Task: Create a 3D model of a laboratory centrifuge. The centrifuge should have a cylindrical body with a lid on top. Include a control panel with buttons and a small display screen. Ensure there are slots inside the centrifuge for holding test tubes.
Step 82:
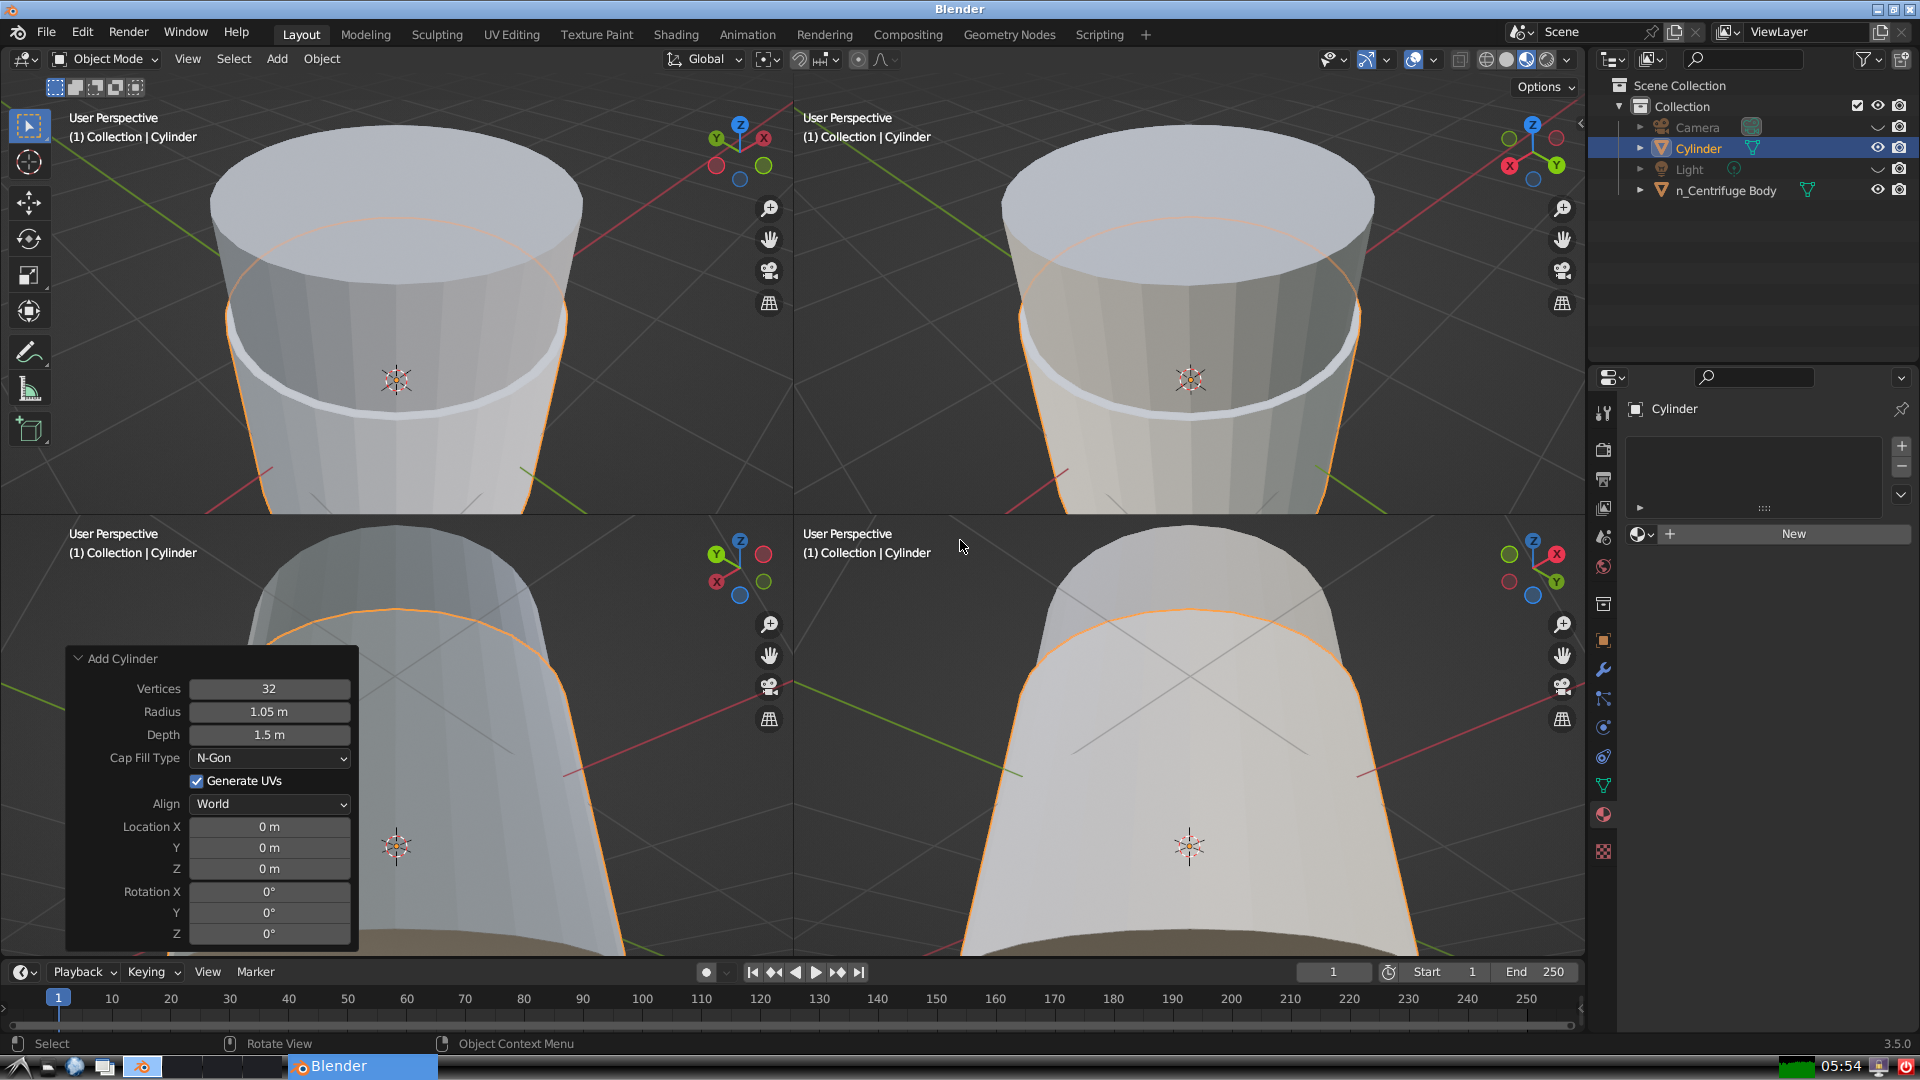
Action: {"key_press": ['Ctrl, Home']}